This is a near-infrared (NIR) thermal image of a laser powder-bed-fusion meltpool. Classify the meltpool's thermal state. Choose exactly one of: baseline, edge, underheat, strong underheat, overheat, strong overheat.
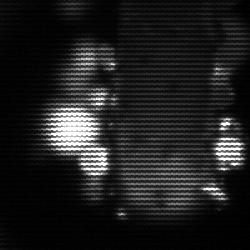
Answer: strong underheat